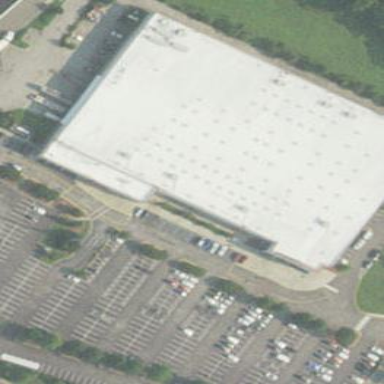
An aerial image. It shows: Wholesale shop within building.